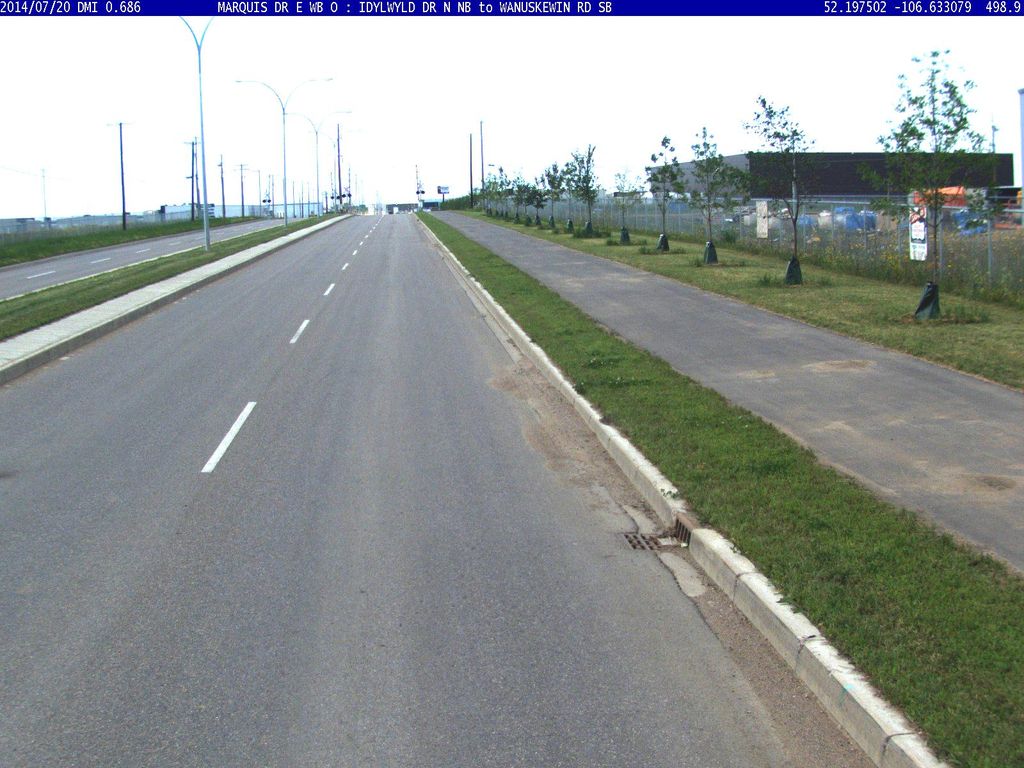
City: saskatoon